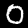
Digit: 0